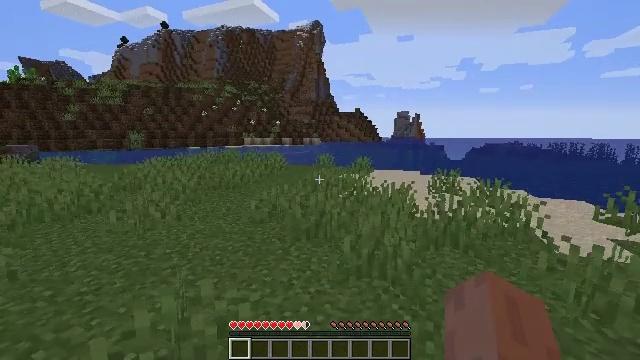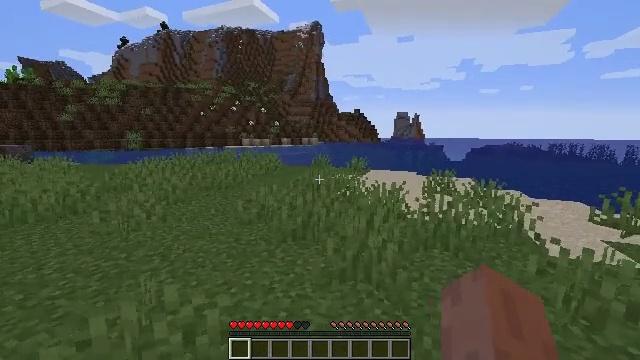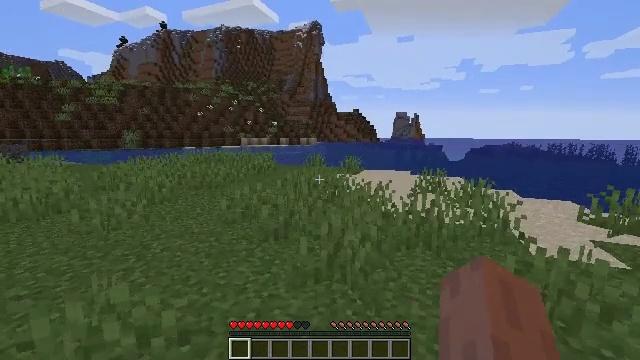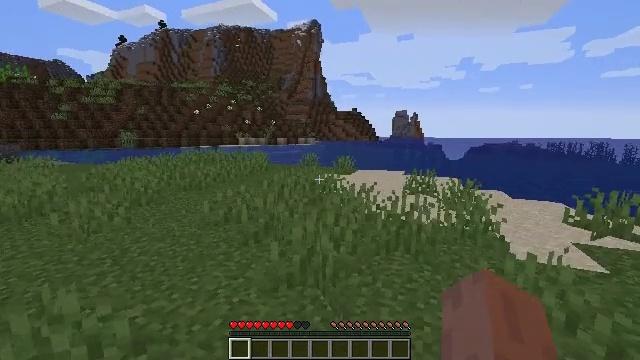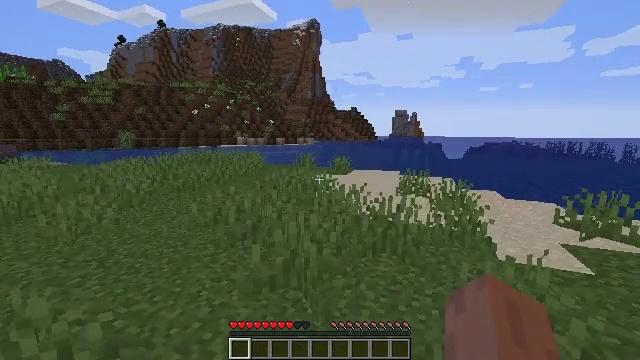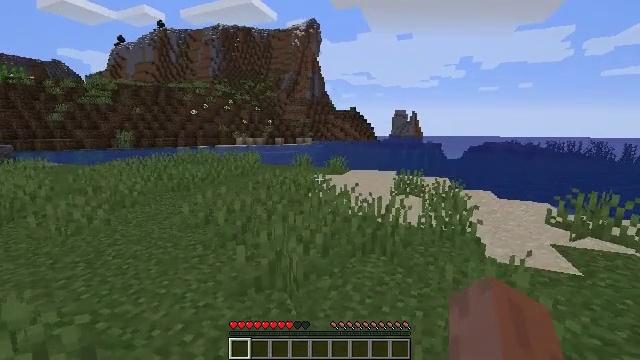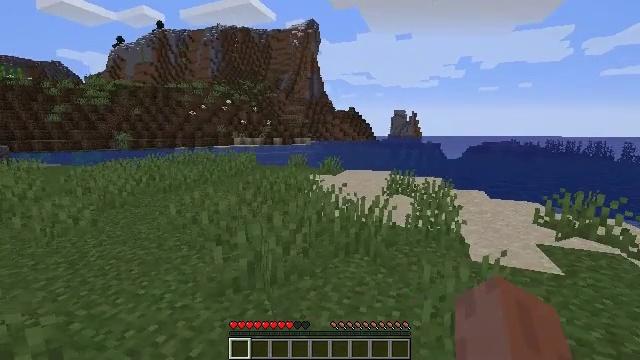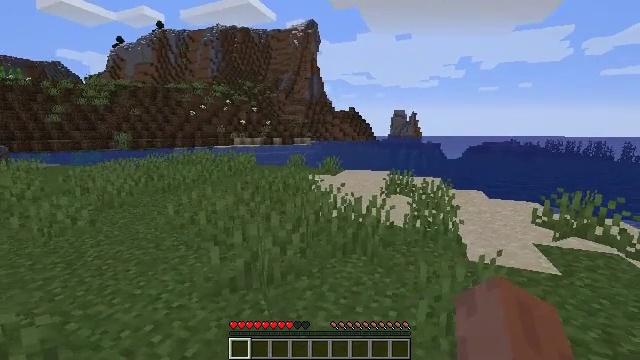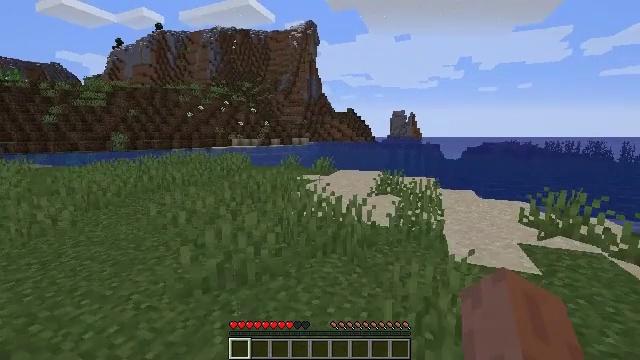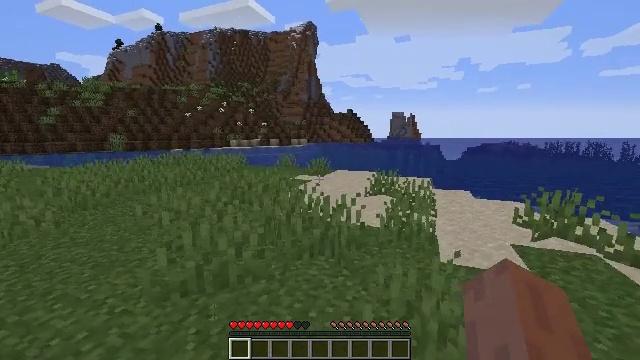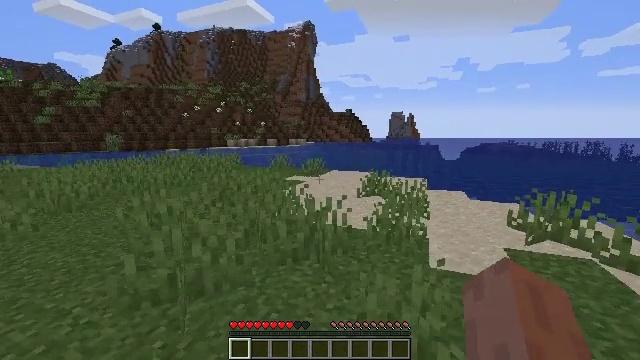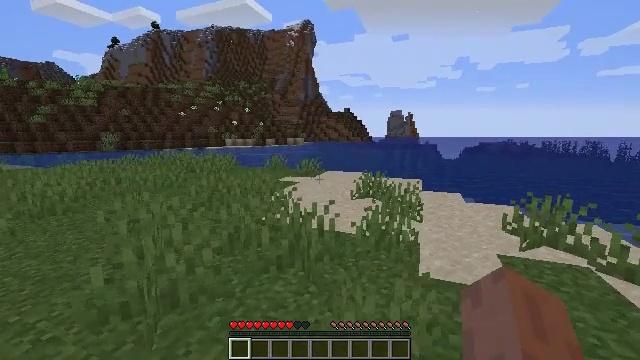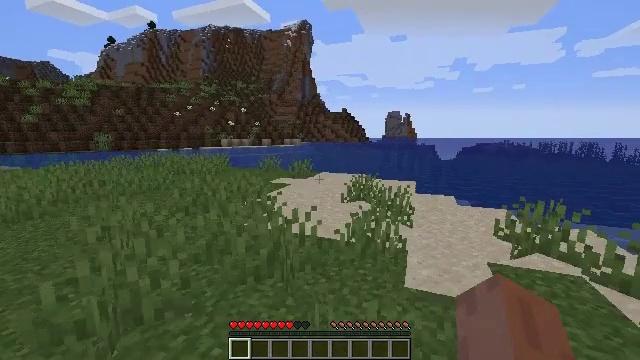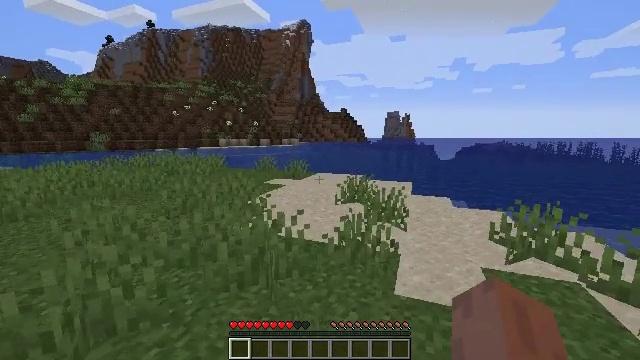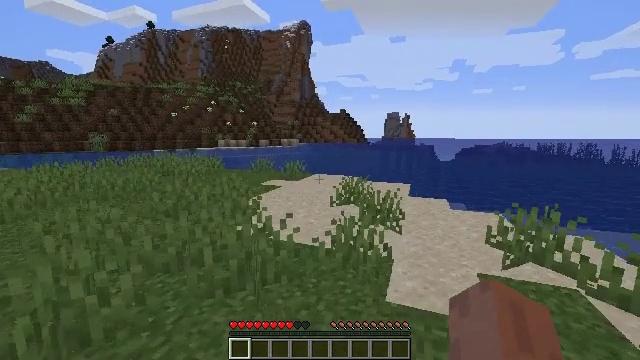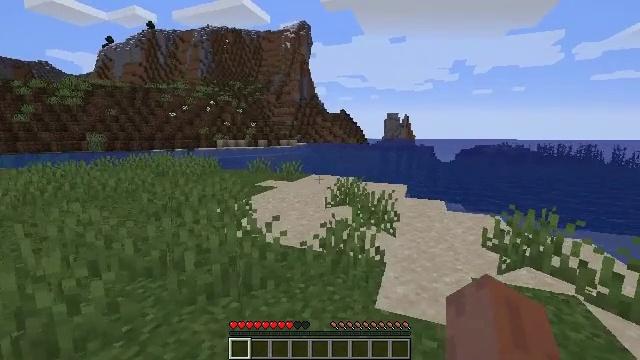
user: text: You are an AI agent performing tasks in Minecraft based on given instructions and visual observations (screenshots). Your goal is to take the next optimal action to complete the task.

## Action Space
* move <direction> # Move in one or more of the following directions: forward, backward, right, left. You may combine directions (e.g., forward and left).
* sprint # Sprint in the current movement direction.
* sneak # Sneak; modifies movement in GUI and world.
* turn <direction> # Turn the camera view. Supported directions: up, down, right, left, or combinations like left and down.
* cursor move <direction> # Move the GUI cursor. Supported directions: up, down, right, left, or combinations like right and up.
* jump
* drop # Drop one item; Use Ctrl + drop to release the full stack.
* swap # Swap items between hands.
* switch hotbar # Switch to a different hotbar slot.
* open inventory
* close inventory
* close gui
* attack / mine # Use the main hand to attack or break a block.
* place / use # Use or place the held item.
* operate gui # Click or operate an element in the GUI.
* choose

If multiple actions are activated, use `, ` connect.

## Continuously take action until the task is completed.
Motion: motion action
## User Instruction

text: Collect birch planks from structures.
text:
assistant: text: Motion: move right, attack / mine
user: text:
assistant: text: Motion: move right, attack / mine
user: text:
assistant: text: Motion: move right, attack / mine
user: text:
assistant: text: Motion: move right, attack / mine
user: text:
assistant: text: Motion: move right, attack / mine
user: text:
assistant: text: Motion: move right, attack / mine
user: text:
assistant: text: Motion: move right, attack / mine
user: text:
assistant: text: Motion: move forward and move right, attack / mine
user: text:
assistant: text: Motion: move forward and move right, attack / mine
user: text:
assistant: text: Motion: move forward and move right, attack / mine
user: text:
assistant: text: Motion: move forward and move right, attack / mine
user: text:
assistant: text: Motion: move forward and move right, attack / mine
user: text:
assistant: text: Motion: move forward and move right, attack / mine
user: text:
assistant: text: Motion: move forward and move right, attack / mine
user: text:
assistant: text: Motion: move forward and move right, attack / mine
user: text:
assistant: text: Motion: move forward and move right, attack / mine
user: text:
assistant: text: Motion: move forward and move right, attack / mine
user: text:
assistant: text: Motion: move forward and move right, attack / mine
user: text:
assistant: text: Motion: move forward and move right, attack / mine
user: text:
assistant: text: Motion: move forward and move right, attack / mine
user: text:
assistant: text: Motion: move forward and move right, attack / mine
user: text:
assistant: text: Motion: move forward and move right, attack / mine
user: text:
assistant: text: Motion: move forward and move right, attack / mine
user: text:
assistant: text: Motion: move forward and move right, attack / mine
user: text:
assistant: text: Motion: move forward and move right, attack / mine
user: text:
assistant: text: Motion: move forward and move right, attack / mine
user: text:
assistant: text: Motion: move forward and move right, attack / mine
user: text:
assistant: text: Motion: move forward and move right, attack / mine
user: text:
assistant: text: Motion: move forward and move right, attack / mine
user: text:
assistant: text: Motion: move forward and move right, attack / mine